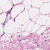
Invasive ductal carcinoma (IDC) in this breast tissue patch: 0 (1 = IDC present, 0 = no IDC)